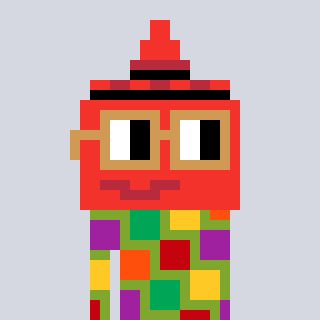
a pixel art character with square brown glasses, a ketchup-shaped head and a slimegreen-colored body on a cool background